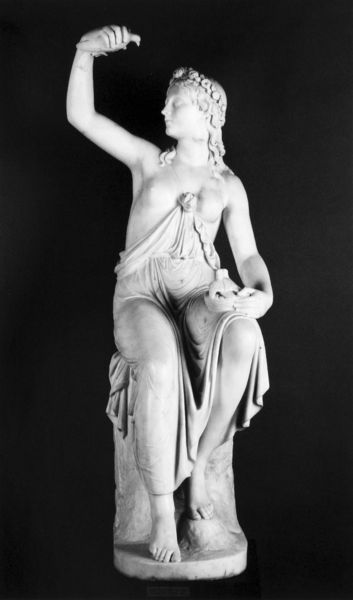
Titel: Unschuld
Künstler: Ridolfo Schadow
Standort: Berlin
Institution: Staatliche Museen Preußischer Kulturbesitz, Nationalgalerie
Schlagwörter: fuß, hand, nackt, vogel, weiß, sitzen, blumen, brust, busen, frau, haar, kleid, marmor, rose, tier, alt, flasche, jung, arm, falten, sockel, taube, sitzend, brosche, hübsch, locken, amphore, skulptur, statue, brüste, haarband, weib, büste, korb, faltenwurf, knie, barfuß, kranz, flora, göttin, erhoben, blumenkranz, gerafft, flacon, gehoben, bein angewinckelt